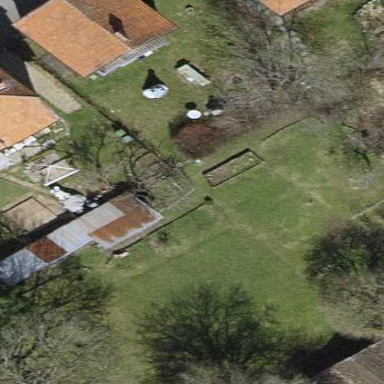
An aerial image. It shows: Residential garden.